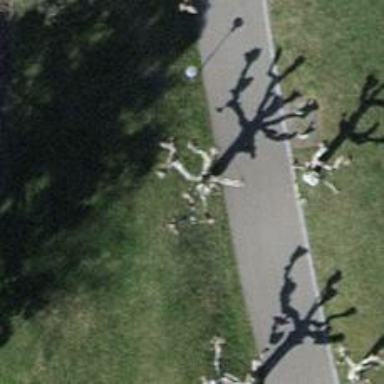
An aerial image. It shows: Avenue lined with broadleaved deciduous trees.